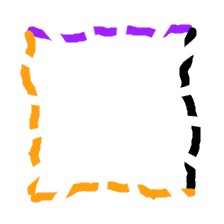
Shape: square